Brain MRI, t1w sequence, axial 2D slice.
Patient: age 38, sex F, weight 78 kg, height 1.78 m
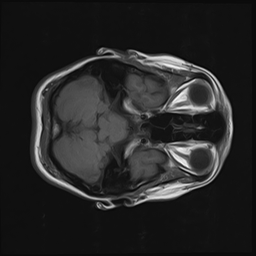